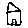
Label: house